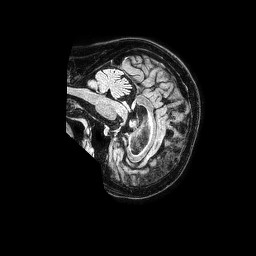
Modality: FLAIR
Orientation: sagittal
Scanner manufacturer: philips
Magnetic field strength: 1.5 T
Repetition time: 4.8 s
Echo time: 0.3 s